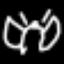
Label: angel